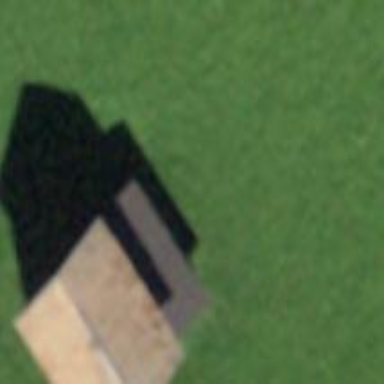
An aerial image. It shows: Barn.